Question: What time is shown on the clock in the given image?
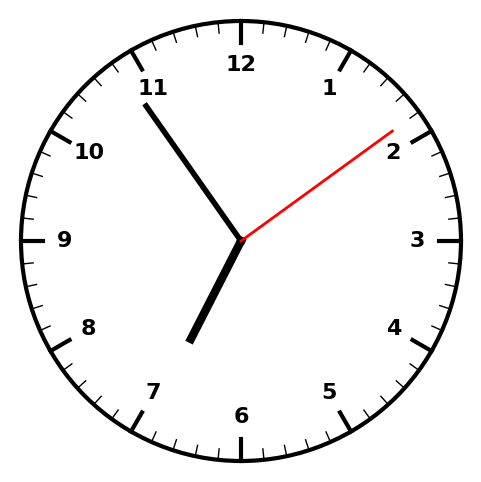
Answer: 06:54:09